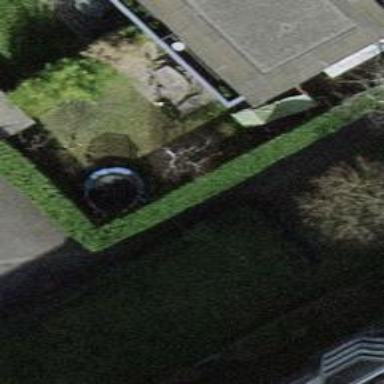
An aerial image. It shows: Garden enclosed by fence.